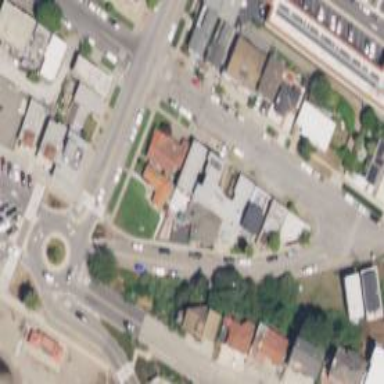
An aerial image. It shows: Sidewalk.